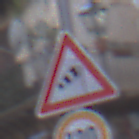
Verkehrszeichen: SeitenwindVonRechts
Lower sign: Geschwindigkeit120
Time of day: SunriseSunset
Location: Outdoor (Urban)
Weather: PartlyCloudy
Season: NotSpecified
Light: Natural